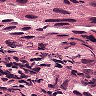
Metastatic tissue present: yes